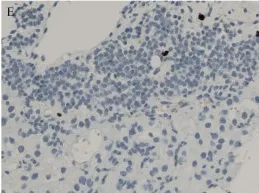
(E) Negative lambda immunostaining was observed in myeloma (x200).
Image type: pathology (immunostaining)